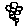
Label: flower